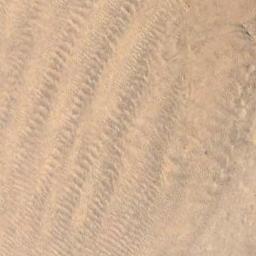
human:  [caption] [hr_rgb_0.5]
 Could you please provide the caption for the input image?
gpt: There are some bare rocks in this desert .

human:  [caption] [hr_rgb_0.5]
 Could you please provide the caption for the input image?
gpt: The desert is full of yellow sand .

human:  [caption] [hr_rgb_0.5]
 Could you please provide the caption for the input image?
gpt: This is a yellow desert with wavy stripes .

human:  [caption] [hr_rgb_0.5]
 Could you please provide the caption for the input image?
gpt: The desert has yellow sand and some sand ripples .

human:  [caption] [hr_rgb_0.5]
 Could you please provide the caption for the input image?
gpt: A yellow desert with patterned stripes .